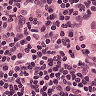
Metastatic tissue present: no